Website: macys
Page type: customer-info-address
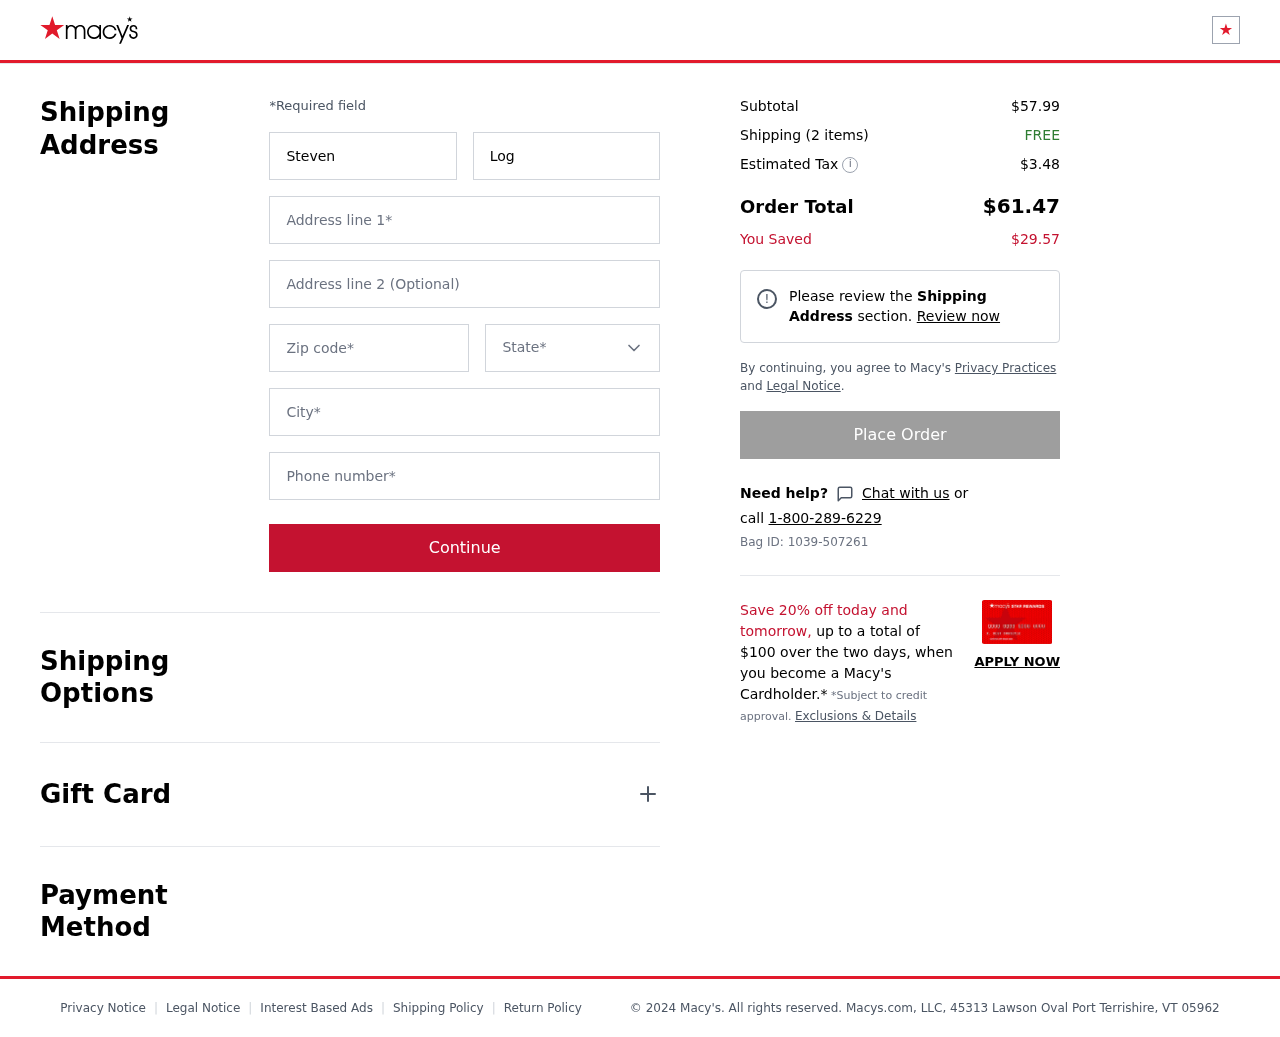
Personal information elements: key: PII_CITY
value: Port Terrishire
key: PII_FIRSTNAME
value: Steven
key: PII_LASTNAME
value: Logan
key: PII_PHONE
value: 3636936788
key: PII_POSTCODE
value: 05962
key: PII_STATE
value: Vermont
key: PII_STREET
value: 45313 Lawson Oval
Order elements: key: ORDER_SUBTOTAL
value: $57.99
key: ORDER_NUM_ITEMS
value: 2
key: ORDER_SHIPPING_COST
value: FREE
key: ORDER_TAX
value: $3.48
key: ORDER_TOTAL
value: $61.47
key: ORDER_SAVINGS
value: $29.57
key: ORDER_BAG_ID
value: Bag ID: 1039-507261